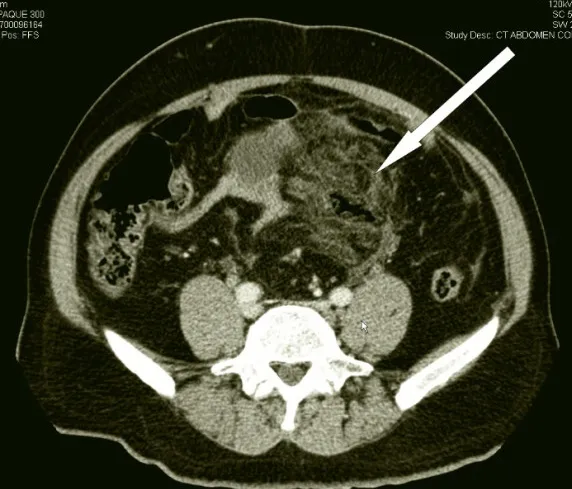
Retroperitoneal phlegmon with some air bubbles.
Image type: radiology (ct)